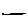
Label: line